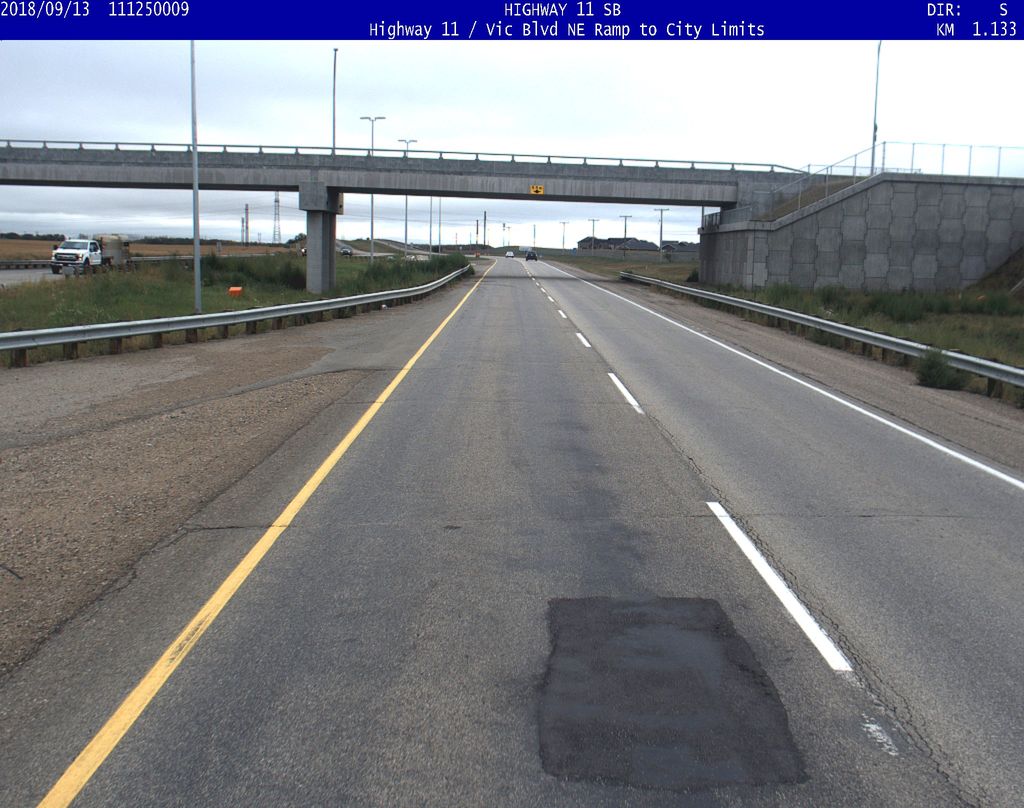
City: saskatoon